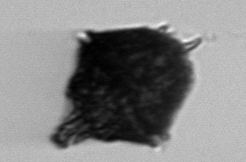
Label: Gonyaulax